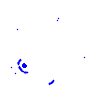
Particle: electron